Question: I am trying to display two different texts on one mouseover event.
I added different id's to two functions.
'''
<script>
function writeText2(txt) {
document.getElementById("earth").innerHTML = txt;
};
function writeText(txt) {
document.getElementById("venus").innerHTML = txt;
}
</script>
</head>
<body>
<img src ="test.png" alt="planet" usemap="#planet" />
<map name="planet">
<p id="earth"></p>
<area shape="poly" coords="174,361,149,350,180,203,217,213
"href="#"; title="Learn" alt="Shop Now" onmouseover="writeText2('earth');
writeText('venus')" onmouseout="writeText2(''); writeText('')"/>
</map>
'''
I gave both #venus and #earth some CSS styling to display them on different positions but somethow I can only see the 'earth' appear on mouseover.
I thought it might be because the '<p>' only has the id earth but I am not sure how to add another id here?
Does anyone know what's the problem?
Here is a simplified example of what I am trying to achieve (the black arrow presents the mouse)

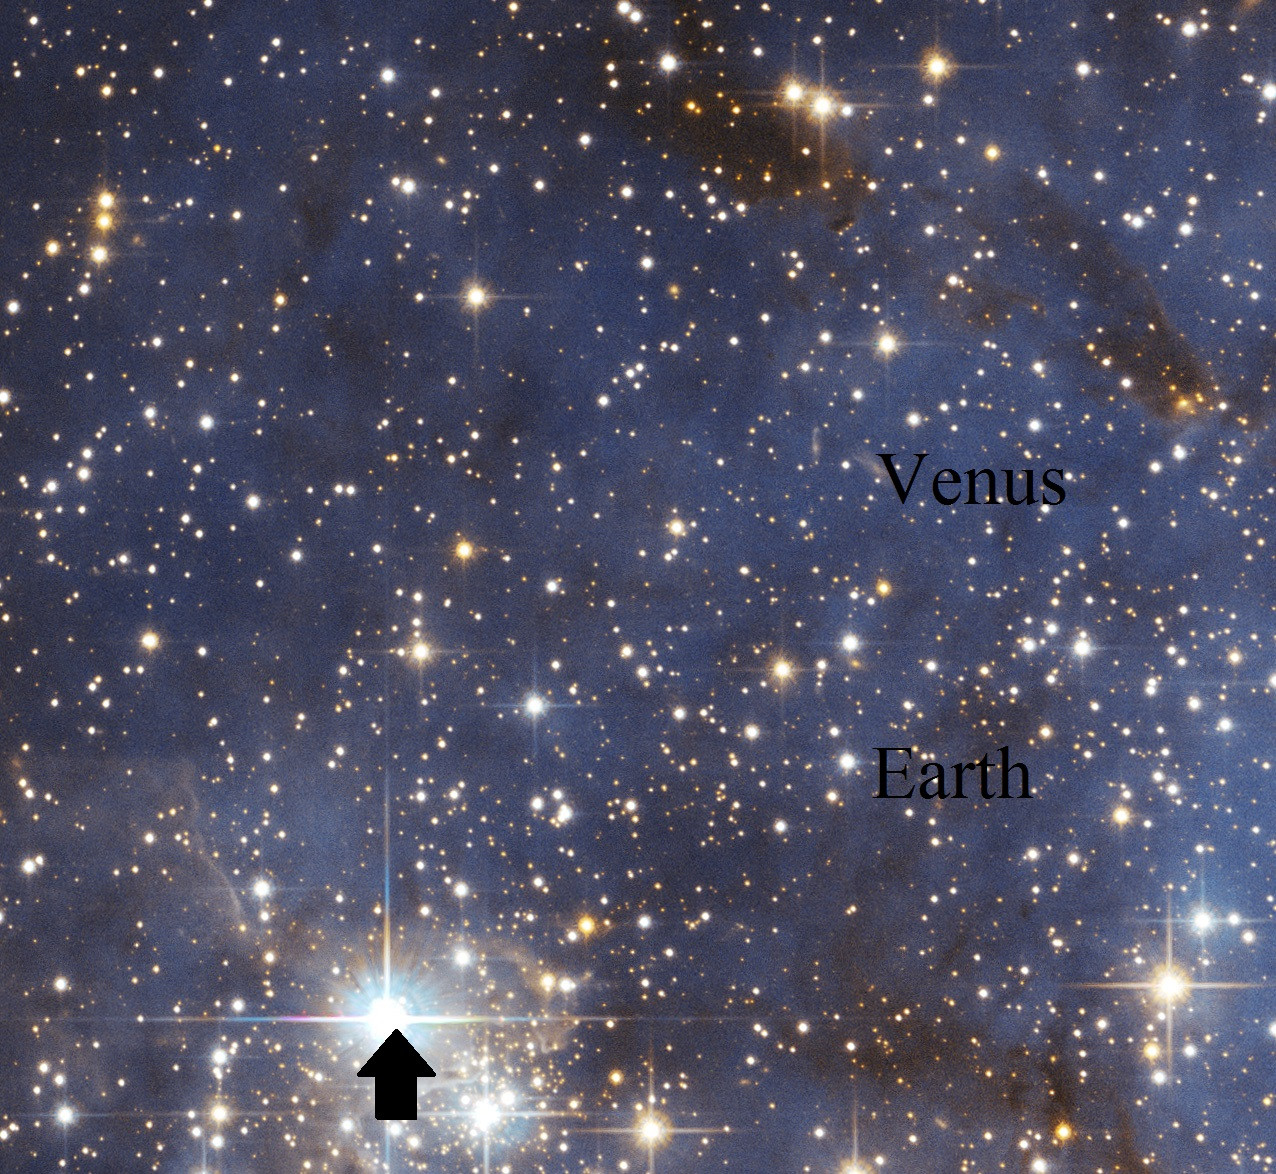
Answer: Well, it appears that you are implementing a solution for maybe a tooltip? Looks like you have stumbled upon this tutorial: <URL>.
What you already have just needs to be modified as such.
'''
var planets = [ 'mercury', 'venus' ];
function showTooltips(selectedPlanet) {
for (var i = 0; i < planets.length; i++) {
var planet = planets[i];
var el = getEl(planet);
writeText(el, planet);
if (planet === selectedPlanet) {
addClass(el, 'current');
}
}
}
function clearTooltips() {
for (var i = 0; i < planets.length; i++) {
var el = getEl(planets[i]);
writeText(el, '');
removeClass(el, 'current');
}
}
function writeText(el, txt) {
el.innerHTML = txt;
}
function getEl(id) {
return document.getElementById(id);
}
function addClass(el, className) {
if (el.className.indexOf(className) == -1) {
el.className += ' ' + className;
}
}
function removeClass(el, className){
var elClass = el.className;
while (elClass.indexOf(className) != -1) {
elClass = elClass.replace(className, '');
elClass = elClass.trim();
}
el.className = elClass;
}
'''
'''
.hover-text {
position: absolute;
z-index: 1;
color: #FFFFFF;
font-size: 10px;
text-shadow: 1px 1px 1px #000000;
}
#mercury {
left: 80px;
top: 36px;
}
#venus {
left: 120px;
top: 30px;
}
.current {
color: #FFAA00;
}
'''
'''
<img src="http://www.w3schools.com/tags/planets.gif" width="145" height="126" alt="Planets" usemap="#planetmap">
<map name="planetmap">
<area shape="rect" coords="0,0,82,126" alt="Sun" href="http://www.w3schools.com/images/sun.gif" />
<area shape="circle" coords="90,58,3" alt="Mercury" href="http://www.w3schools.com/tags/mercur.htm"
onmouseover="showTooltips('mercury')"
onmouseout="clearTooltips()" />
<area shape="circle" coords="124,58,8" alt="Venus" href="http://www.w3schools.com/tags/venus.htm"
onmouseover="showTooltips('venus')"
onmouseout="clearTooltips()" />
</map>
<p class="hover-text" id="mercury"></p>
<p class="hover-text" id="venus"></p>
'''